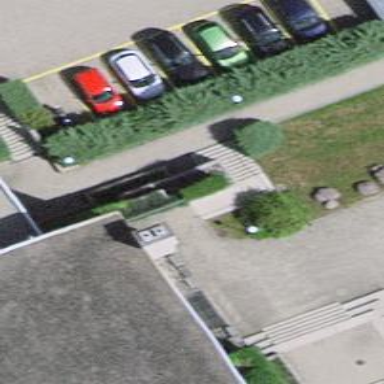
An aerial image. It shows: Road with steps.